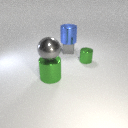
large blue metal cylinder above small gray metal cube